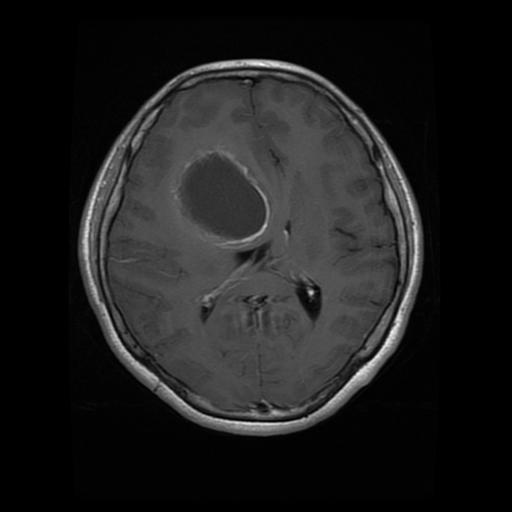
Label: glioma